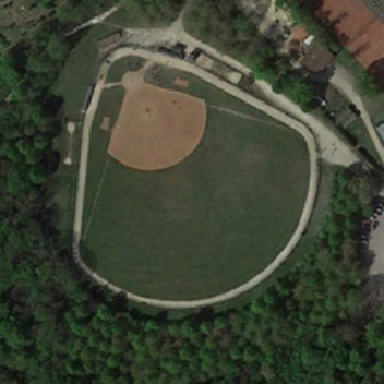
There are many trees around a meadow .